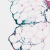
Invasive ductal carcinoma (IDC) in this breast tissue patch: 0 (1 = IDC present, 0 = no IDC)